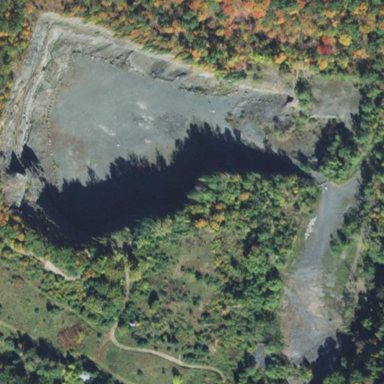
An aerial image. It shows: Quarry area.